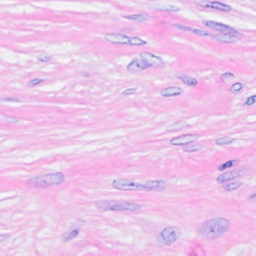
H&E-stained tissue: Breast